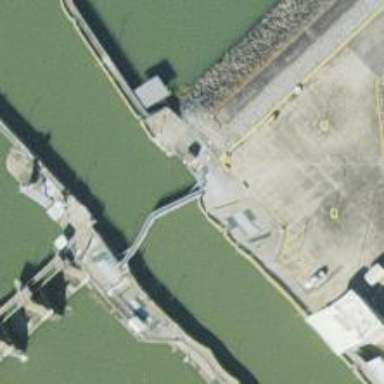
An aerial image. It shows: Lock gate on waterway.